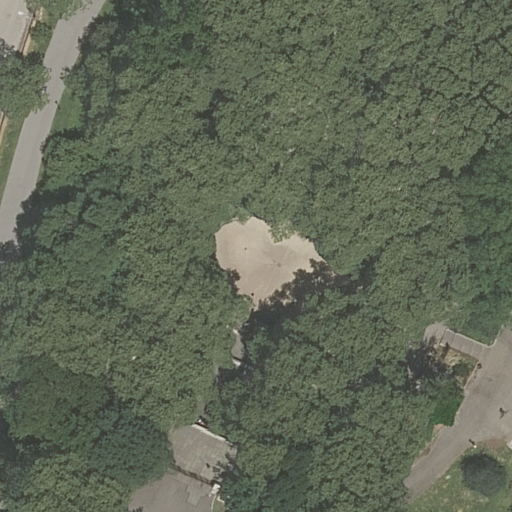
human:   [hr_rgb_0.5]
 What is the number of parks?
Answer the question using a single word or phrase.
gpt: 2

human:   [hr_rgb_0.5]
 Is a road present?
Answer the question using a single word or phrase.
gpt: yes

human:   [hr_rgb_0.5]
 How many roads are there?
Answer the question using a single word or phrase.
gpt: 6

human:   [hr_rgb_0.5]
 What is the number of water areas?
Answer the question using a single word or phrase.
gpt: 0

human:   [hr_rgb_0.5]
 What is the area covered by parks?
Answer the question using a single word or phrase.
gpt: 10633m2

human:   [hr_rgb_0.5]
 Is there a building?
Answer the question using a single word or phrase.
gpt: no

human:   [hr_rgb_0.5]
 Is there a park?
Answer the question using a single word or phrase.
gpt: yes

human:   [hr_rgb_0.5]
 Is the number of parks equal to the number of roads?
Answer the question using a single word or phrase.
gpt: no

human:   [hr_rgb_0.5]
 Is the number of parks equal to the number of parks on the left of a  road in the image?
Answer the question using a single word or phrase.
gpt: yes

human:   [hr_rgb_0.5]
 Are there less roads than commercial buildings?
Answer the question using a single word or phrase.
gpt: no

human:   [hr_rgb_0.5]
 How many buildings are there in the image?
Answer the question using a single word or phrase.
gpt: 0

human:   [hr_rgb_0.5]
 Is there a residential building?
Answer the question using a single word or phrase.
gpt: no

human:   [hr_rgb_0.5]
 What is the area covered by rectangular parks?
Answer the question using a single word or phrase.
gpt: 0m2

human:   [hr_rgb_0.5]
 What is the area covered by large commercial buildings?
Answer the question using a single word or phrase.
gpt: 0m2

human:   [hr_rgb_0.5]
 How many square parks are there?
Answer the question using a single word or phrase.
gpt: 0

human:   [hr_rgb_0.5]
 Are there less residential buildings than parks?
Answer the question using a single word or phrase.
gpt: yes

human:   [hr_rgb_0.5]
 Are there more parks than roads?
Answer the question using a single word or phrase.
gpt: no

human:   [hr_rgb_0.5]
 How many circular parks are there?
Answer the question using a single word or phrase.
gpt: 0

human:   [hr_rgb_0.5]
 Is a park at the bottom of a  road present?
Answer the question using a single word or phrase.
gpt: no

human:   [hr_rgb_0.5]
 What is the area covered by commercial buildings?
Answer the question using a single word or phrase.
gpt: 0m2

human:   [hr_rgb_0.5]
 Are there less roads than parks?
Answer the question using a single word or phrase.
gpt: no

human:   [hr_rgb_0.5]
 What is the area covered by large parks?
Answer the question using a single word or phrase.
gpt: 10293m2

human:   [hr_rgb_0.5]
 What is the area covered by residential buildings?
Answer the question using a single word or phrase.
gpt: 0m2

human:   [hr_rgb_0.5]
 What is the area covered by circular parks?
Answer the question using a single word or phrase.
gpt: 0m2

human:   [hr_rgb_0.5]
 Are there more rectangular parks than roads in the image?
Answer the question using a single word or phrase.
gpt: no

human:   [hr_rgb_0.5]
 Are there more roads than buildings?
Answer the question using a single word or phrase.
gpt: yes

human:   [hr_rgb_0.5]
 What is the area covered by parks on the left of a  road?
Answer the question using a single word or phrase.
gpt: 10633m2

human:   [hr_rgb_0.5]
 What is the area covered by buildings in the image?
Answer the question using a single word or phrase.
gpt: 0m2

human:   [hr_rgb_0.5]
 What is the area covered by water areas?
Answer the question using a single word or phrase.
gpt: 0m2

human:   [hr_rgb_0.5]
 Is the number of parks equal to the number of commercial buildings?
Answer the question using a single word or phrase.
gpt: no

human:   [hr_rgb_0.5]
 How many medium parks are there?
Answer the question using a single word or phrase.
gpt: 1

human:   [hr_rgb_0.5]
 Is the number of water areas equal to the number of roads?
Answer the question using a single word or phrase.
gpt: no

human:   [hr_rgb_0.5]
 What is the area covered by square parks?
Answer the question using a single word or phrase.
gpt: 0m2

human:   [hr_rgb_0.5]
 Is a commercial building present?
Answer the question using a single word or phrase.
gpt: no

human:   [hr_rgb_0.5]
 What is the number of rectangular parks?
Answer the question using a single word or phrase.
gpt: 0

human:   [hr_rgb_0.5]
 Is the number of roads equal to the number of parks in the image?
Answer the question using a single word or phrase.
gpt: no

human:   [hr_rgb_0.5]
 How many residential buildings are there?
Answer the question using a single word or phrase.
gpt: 0

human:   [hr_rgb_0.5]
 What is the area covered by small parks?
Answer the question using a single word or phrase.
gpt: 0m2

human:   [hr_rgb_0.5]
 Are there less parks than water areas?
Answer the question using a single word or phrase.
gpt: no

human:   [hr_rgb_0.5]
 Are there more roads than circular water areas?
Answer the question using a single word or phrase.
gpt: yes

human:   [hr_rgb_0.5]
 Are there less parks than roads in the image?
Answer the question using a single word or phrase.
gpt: yes

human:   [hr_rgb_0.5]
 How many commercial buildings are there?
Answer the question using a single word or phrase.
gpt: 0

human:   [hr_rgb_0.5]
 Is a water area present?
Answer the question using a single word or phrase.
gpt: no

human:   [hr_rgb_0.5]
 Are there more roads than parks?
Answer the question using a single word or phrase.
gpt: yes

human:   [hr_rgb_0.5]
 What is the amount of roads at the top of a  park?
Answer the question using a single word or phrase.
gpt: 0

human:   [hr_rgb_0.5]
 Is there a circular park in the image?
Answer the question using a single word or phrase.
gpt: no

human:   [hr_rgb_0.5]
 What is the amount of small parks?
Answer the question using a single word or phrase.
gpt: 0

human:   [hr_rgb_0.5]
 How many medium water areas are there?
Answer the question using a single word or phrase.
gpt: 0

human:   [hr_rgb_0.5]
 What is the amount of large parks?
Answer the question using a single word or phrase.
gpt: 1

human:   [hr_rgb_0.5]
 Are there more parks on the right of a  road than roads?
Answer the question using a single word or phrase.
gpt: no

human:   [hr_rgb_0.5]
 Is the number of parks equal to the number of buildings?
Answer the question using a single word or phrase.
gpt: no

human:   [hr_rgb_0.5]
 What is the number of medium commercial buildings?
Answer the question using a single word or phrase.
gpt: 0

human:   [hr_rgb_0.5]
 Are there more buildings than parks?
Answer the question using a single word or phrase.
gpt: no

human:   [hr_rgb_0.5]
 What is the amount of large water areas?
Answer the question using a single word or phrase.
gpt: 0

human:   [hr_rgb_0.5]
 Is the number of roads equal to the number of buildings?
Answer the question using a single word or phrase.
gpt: no

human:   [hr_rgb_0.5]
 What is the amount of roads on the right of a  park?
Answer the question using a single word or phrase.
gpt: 6

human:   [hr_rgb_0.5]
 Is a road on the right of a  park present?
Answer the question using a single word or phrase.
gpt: yes

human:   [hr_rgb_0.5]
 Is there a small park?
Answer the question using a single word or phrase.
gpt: no

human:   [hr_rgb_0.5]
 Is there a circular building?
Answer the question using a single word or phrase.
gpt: no

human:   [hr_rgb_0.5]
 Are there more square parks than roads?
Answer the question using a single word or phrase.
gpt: no

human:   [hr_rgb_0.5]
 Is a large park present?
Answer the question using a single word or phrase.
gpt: yes

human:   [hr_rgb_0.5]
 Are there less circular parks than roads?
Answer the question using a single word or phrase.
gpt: yes

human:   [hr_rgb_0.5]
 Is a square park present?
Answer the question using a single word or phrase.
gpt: no

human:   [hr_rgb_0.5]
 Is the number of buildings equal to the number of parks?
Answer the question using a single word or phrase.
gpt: no